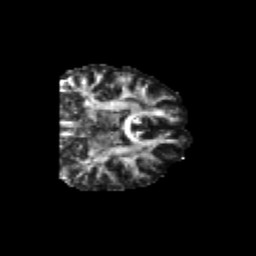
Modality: FA
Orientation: coronal
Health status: healthy
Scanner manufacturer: philips
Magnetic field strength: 3 T
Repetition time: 6.964 s
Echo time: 0.092 s